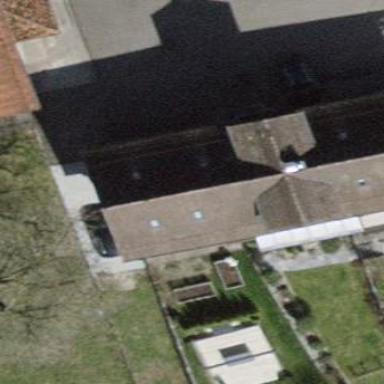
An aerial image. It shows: Gabled roof adorns the apartments building.